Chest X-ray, AP view. Patient: 64 years old, sex M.
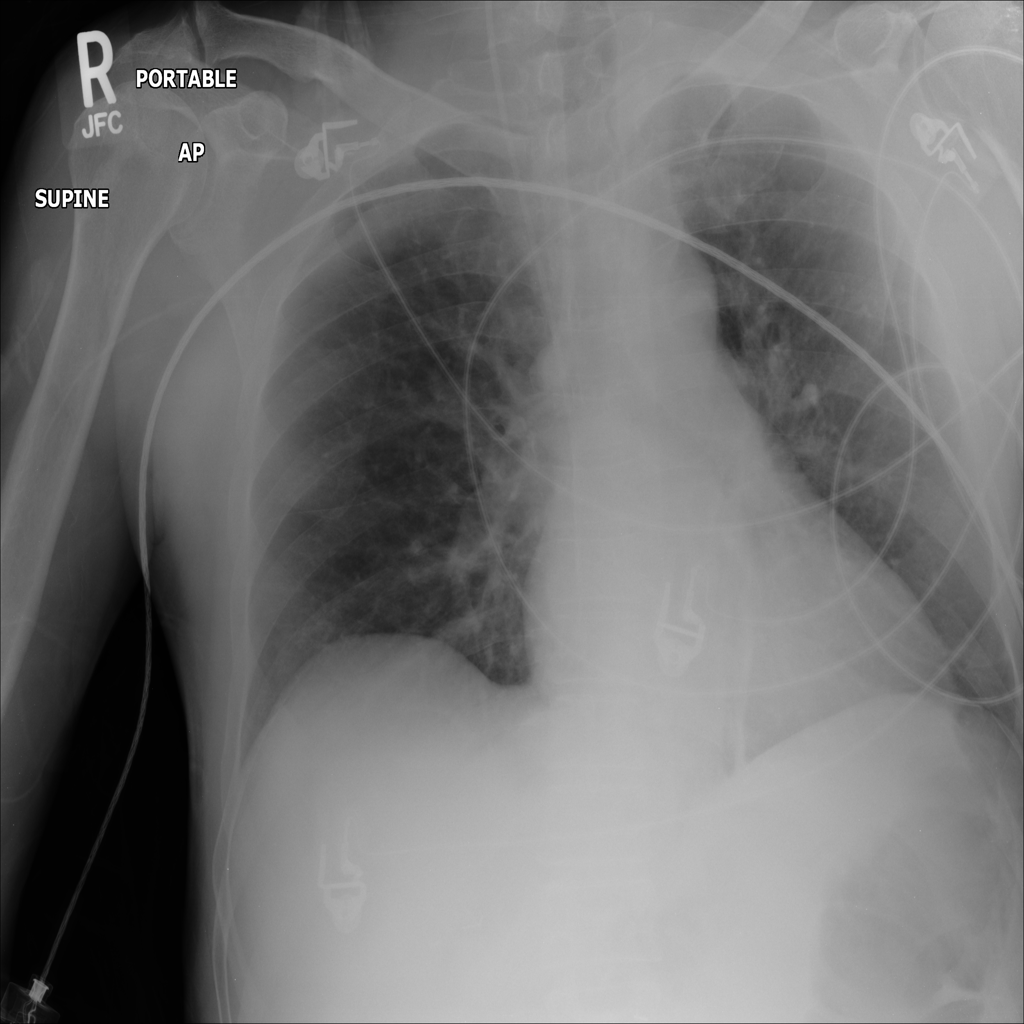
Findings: No Finding